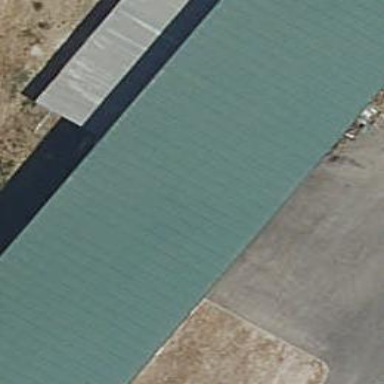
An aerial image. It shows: Industrial building.